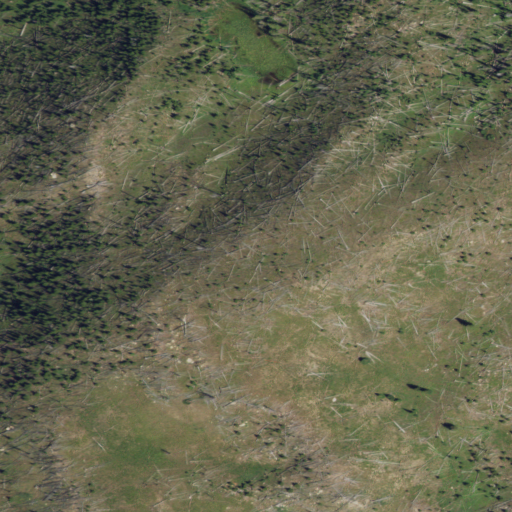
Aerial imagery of mountain in Wyoming named Channel Mountain containing shrub, grassland, and woody wetlands